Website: macys
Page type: cart
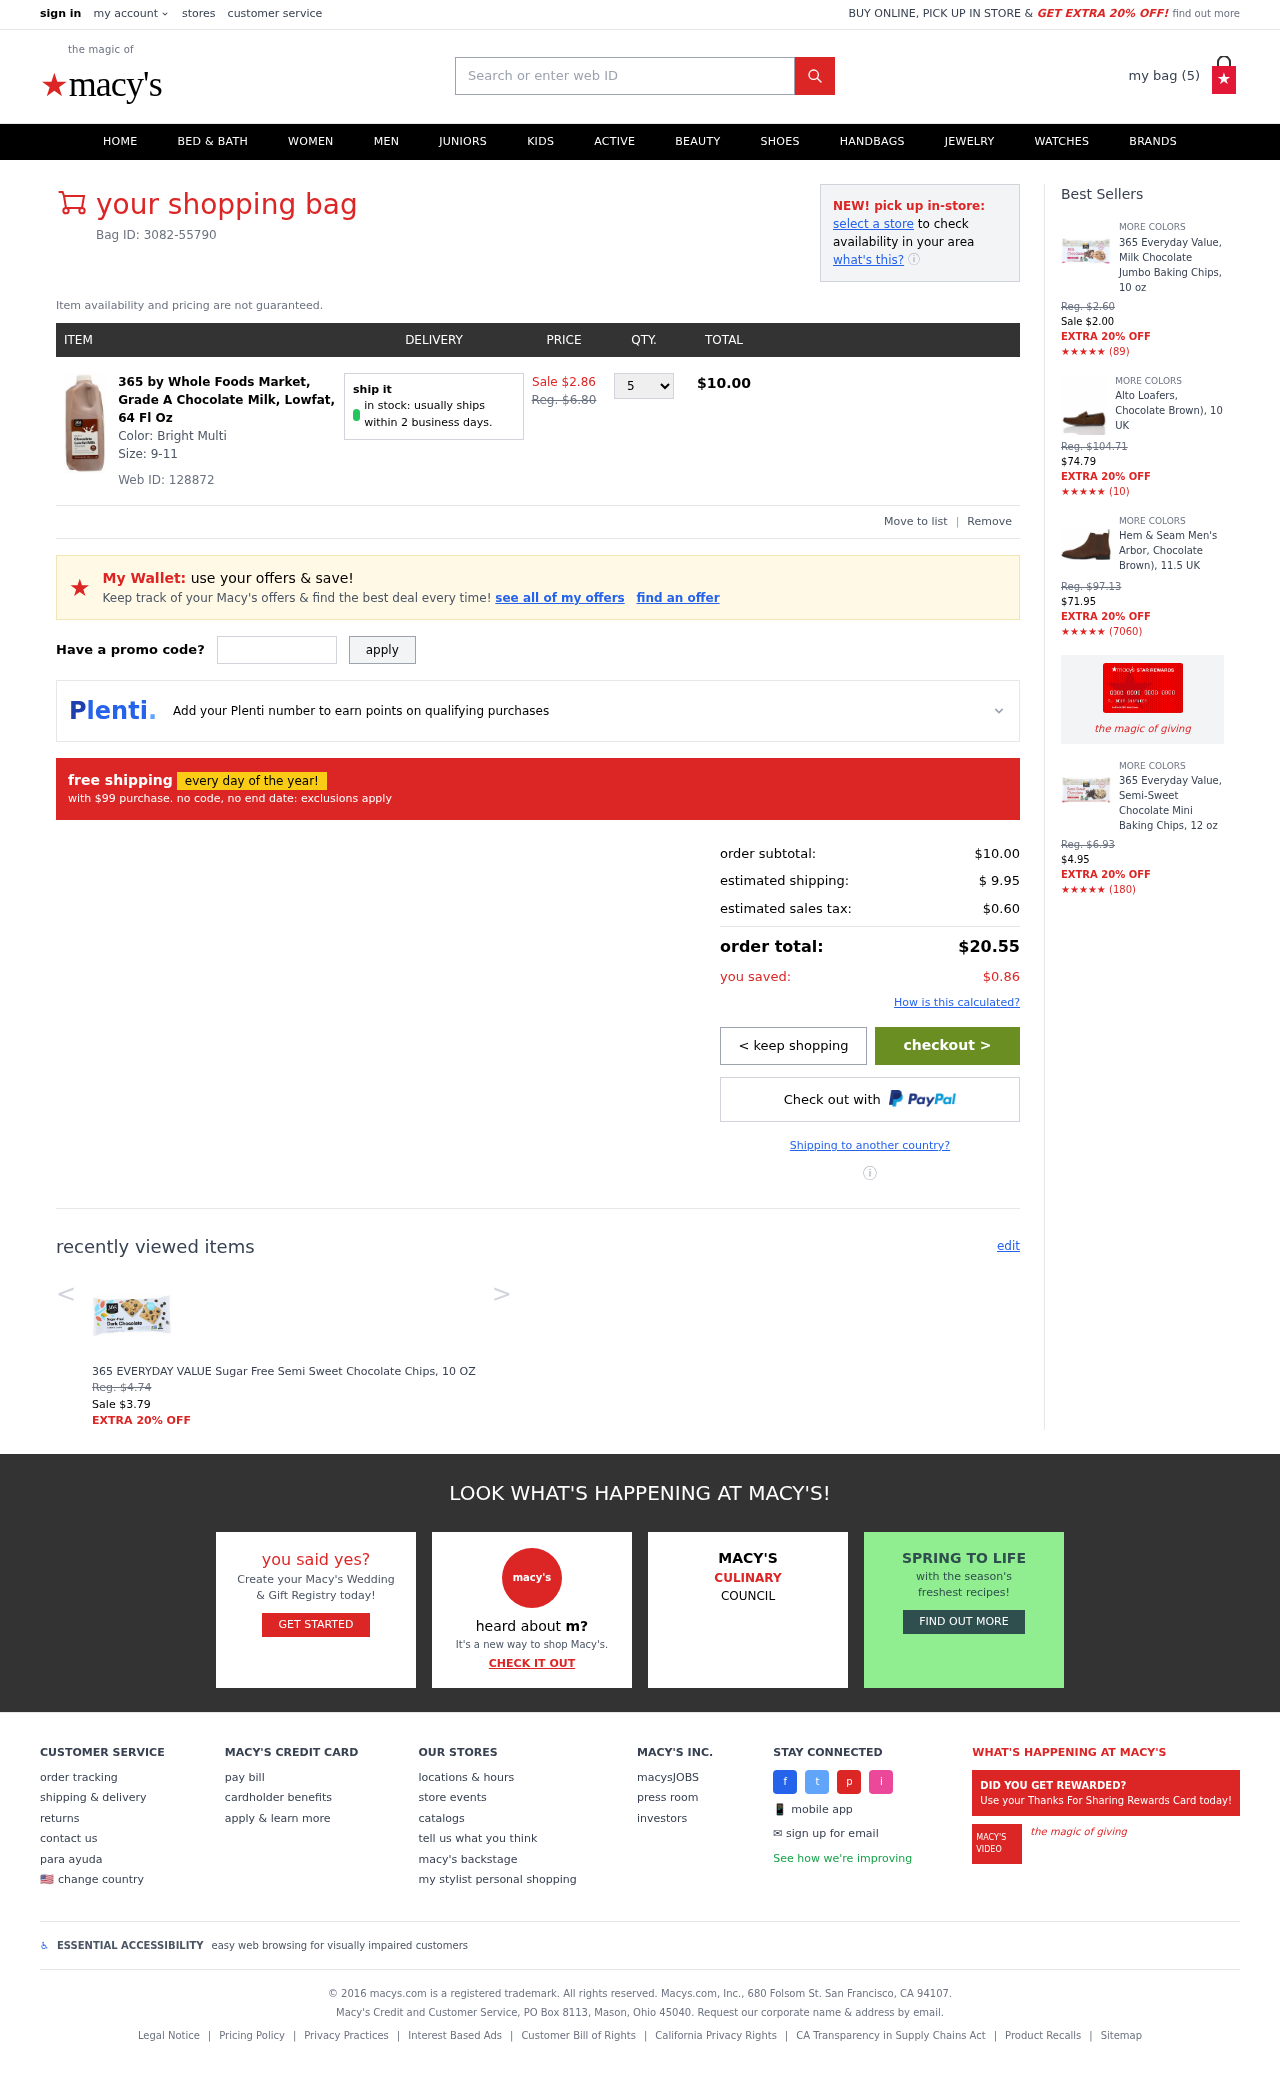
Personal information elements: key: PII_PROMO_CODE
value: FIRST76
Product elements: key: PRODUCT1_NAME
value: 365 by Whole Foods Market, Grade A Chocolate Milk, Lowfat, 64 Fl Oz
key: PRODUCT1_PRICE
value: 2
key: PRODUCT1_QUANTITY
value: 5
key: PRODUCT2_NAME
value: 365 EVERYDAY VALUE Sugar Free Semi Sweet Chocolate Chips, 10 OZ
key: PRODUCT2_PRICE
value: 3.79
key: PRODUCT3_NAME
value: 365 Everyday Value, Milk Chocolate Jumbo Baking Chips, 10 oz
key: PRODUCT3_NUM_RATINGS
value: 89
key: PRODUCT3_PRICE
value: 2
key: PRODUCT4_NAME
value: Alto Loafers, Chocolate Brown), 10 UK
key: PRODUCT4_NUM_RATINGS
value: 10
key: PRODUCT4_PRICE
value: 74.79
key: PRODUCT5_NAME
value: Hem & Seam Men's Arbor, Chocolate Brown), 11.5 UK
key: PRODUCT5_NUM_RATINGS
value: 7060
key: PRODUCT5_PRICE
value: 71.95
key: PRODUCT6_NAME
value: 365 Everyday Value, Semi-Sweet Chocolate Mini Baking Chips, 12 oz
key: PRODUCT6_NUM_RATINGS
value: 180
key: PRODUCT6_PRICE
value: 4.95
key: PRODUCT1_ORIGINAL_PRICE
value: Sale $2.86
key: PRODUCT1_TOTAL
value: $10.00
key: PRODUCT2_ORIGINAL_PRICE
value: Reg. $4.74
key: PRODUCT3_ORIGINAL_PRICE
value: Reg. $2.60
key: PRODUCT3_RATING
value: ★★★★★
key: PRODUCT4_ORIGINAL_PRICE
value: Reg. $104.71
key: PRODUCT4_RATING
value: ★★★★★
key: PRODUCT5_ORIGINAL_PRICE
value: Reg. $97.13
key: PRODUCT5_RATING
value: ★★★★★
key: PRODUCT6_ORIGINAL_PRICE
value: Reg. $6.93
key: PRODUCT6_RATING
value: ★★★★★
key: PRODUCT_WEB_ID
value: Web ID: 128872
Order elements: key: ORDER_NUM_ITEMS
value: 5
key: ORDER_BAG_ID
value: Bag ID: 3082-55790
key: ORDER_SUBTOTAL
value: $10.00
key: ORDER_SHIPPING_COST
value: $ 9.95
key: ORDER_TAX
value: $0.60
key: ORDER_TOTAL
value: $20.55
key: ORDER_SAVINGS
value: $0.86
Search elements: key: HEADER_SEARCH
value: Search or enter web ID